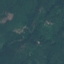
Land use / land cover class: Forest